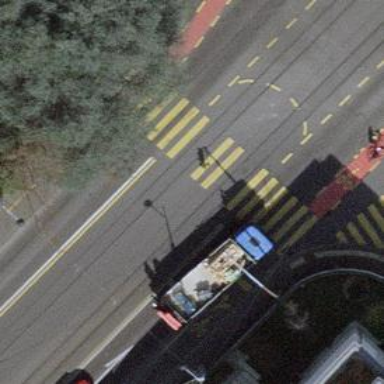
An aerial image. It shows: Road crossing with traffic signals.